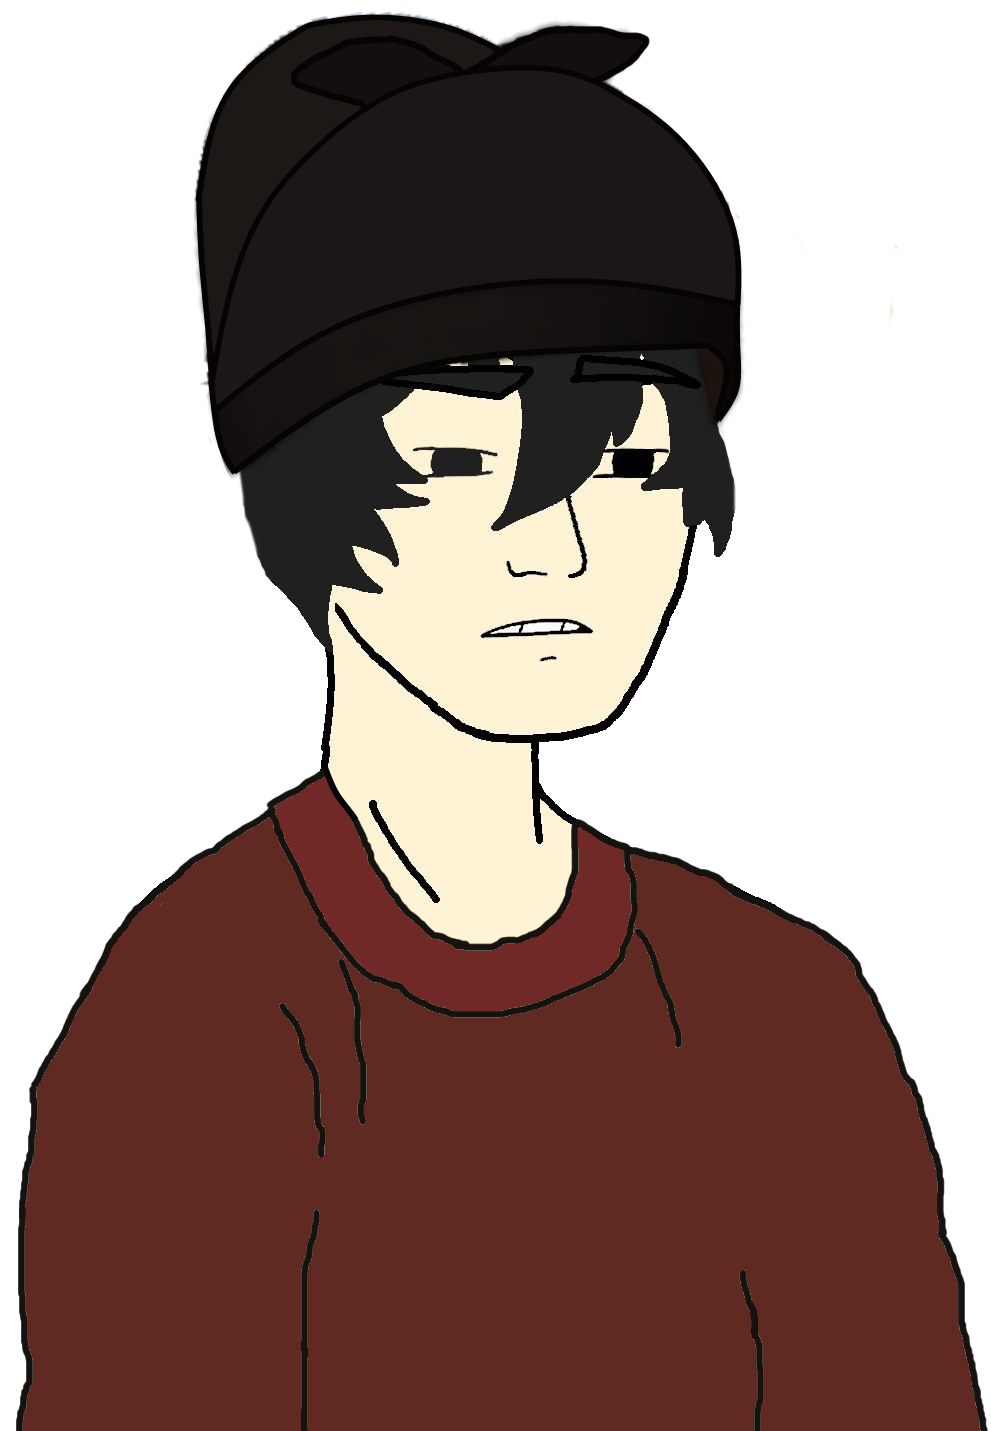
Label: 5_Twinkjak